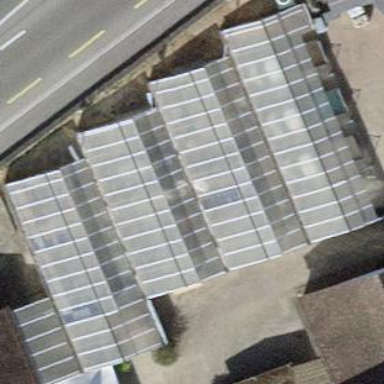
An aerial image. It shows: Greenhouse.